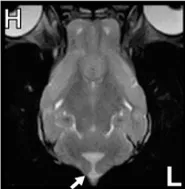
Magnetic resonance T2-weighted images of Cases 1-3. Dorsal.
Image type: radiology (mri)